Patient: sex M, age 44
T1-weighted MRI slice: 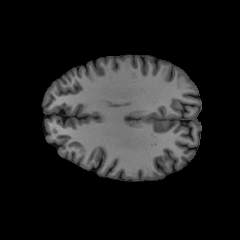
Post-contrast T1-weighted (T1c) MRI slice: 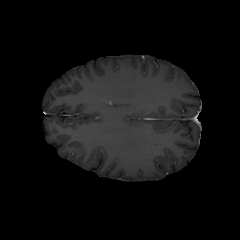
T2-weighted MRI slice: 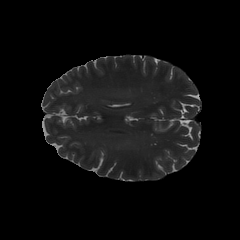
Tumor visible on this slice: no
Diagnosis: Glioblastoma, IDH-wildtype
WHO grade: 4